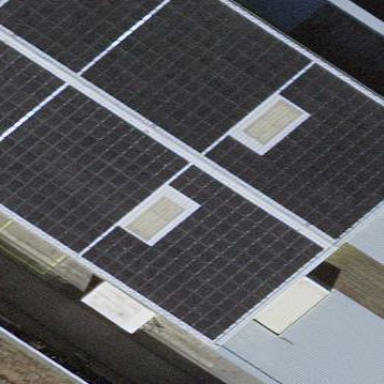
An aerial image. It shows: Solar power generator using photovoltaic method with solar photovoltaic panel types.